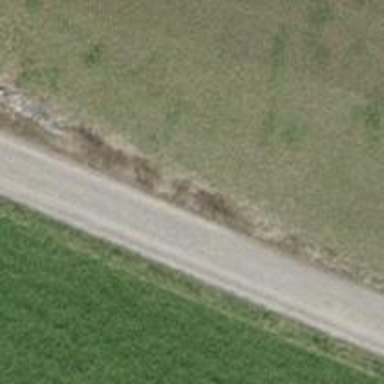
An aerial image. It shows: Pebblestone track with grade3 tracktype.